Field crop: maize
Growth stage: 2
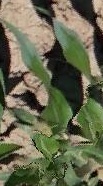
Species: maize